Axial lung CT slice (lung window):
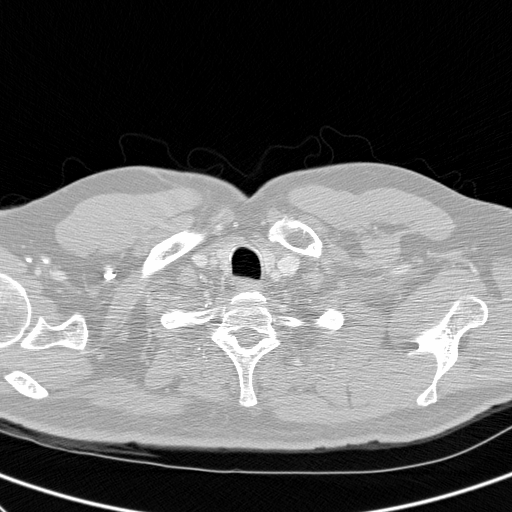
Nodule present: no